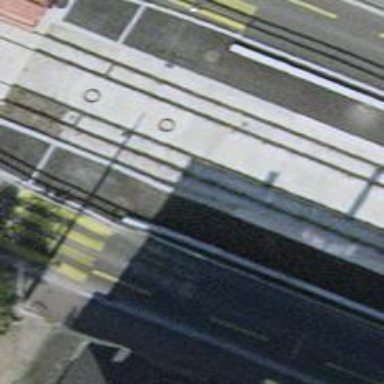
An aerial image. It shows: Asphalt service road with trolley wire for trolleybuses. There are embedded tram rails along the road.